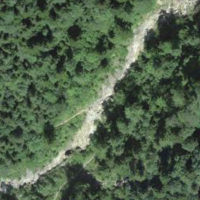
EUNIS habitat code: 44
Species observed at this site:
Vanessa cardui